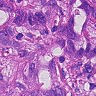
Metastatic tissue present: yes